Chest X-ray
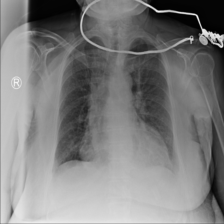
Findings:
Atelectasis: negative
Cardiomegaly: negative
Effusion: negative
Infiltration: positive
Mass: negative
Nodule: negative
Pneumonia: negative
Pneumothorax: negative
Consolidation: negative
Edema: negative
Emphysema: negative
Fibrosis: negative
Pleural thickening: negative
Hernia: negative